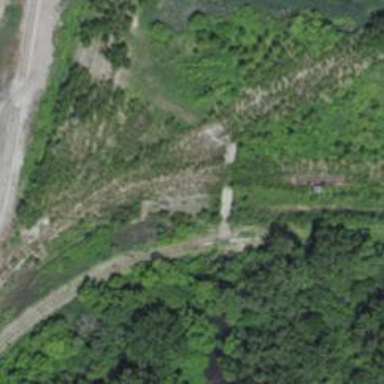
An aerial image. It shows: Disused railway spur.